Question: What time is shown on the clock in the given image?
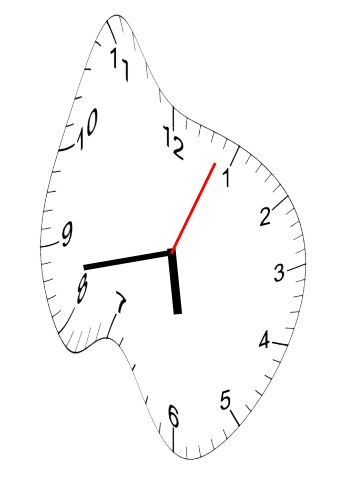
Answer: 05:43:04